Interaction volume radius: 10 \u00c5
Interaction volume height: 30 \u00c5
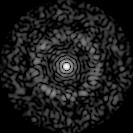
Disorder parameter: 0.8265